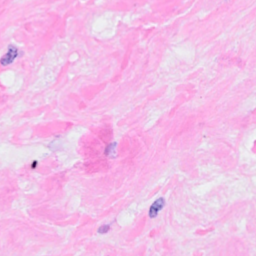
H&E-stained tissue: Breast